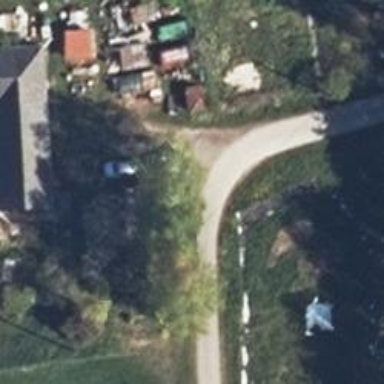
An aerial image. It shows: Residential road with asphalt surface.